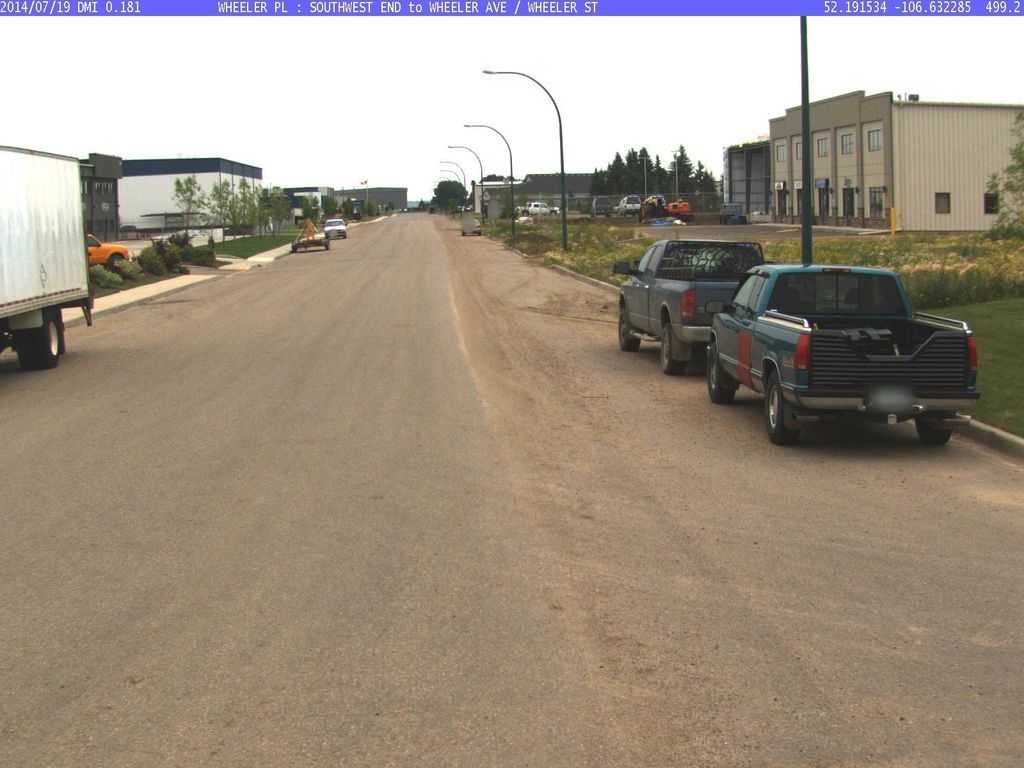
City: saskatoon